Question: I was going through data structures in java under the topic 'Skip list' and I came across the following:
In a skip list of 'n nodes', for each 'k' and 'i' such that '1 <= k <=lg n' and '1 <= i <= n/2k-1 - 1', the node in position '2k-1' * 'i' points to the node in position '2k-1' * ('i + 1').
This means that every second node points to the node two positions ahead, every
fourth node points to the node four positions ahead, and so on, as shown in Figure
3.17a. This is accomplished by having different numbers of reference fields in nodes
on the list: Half of the nodes have just one reference field, one-fourth of the nodes
have two reference fields, one-eighth of the nodes have three reference fields, and so
on. The number of reference fields indicates the level of each node, and the number of
levels is 'maxLevel = lg n + 1'.
And the figure is :
A skip list with (a) evenly and (b) unevenly spaced nodes of different levels;
(c) the skip list with reference nodes clearly shown.

I don't understand the mathematical part and what exactly the sktip list is and even nodes?
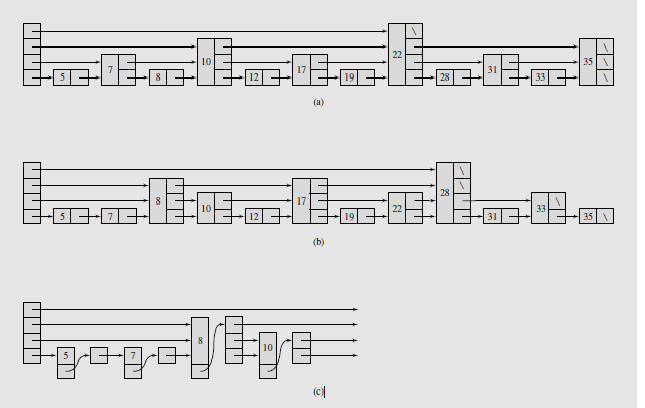
Answer: Ok let me try to make you understand this.
A skip list is a data-structure which definitely makes your searches faster in a list of given elements.
A better analogy would be a network of subway in any of the bigger cities. Imagine there are 90 stations to cover and there are different lines (Green, Yellow and Blue).
The Green line only connects the stations numbered 0, 30, 60 and 90
The Yellow line connects 0, 10, 20, 30, 40, 50, 60, 70, 80 and 90
The blue line connects all the station from 0 through 90.
If you want to board the train at station 0 and want to get down at 75. What is the best strategy?
Common sense would suggest to board a train on Green line from station 0 and get down at station 60.
Board another train on Yellow line from station 60 and get down at station 70.
Board another train on Blue line from station 70 and get down at 75.
Any other way would have been more time consuming.
Now replace the stations with the nodes and lines with three individual lists (the set of these lists are called skip list).
And just imaging that you wanted to search an element at a node containing the value 75.
I hope this explains what Skip Lists are and how they are efficient.
In the traditional approach of searching, you could have visited each node and got to 75 in 75 hops.
In case of binary search you would have done it in logN
In skip list you can do the same in 1 + 1 + 15 in our particular case. You can do the math, seems to be simple though :)
As you can see my analogy, it has equal number of stations between each node on each line.
This is evenly spaced nodes. It is an ideal situation.
To understand it better we need to understand the creation of Skip Lists.
In the early stages of its construction there is only one list (the blue line) and each new node is first added to the list at an appropriate location. When the number of nodes in the blue line increases then there comes a need to create another list (yellow line) and promote one of the nodes to list 2. (PS: The first and the last element of list 1 is always promoted to the newly added list in the skip lists set). Hence, the moment a new list is added it will have three nodes.
: How to find out which node to promote from the bottom most list(blue line) to the upper lists (yellow line and green line).
The best way to decide is randomly :) So lets say upon addition of a new node, we flip a coin to see if it can be promoted to the second list. if yes, then we add it to the second list and then flip a coin again to check if it has to be added in the third list or not.
So you see, if you use this random mechanism, there might arrive situations where the nodes are unevenly spaced. :)
Hope this helps.
<URL>